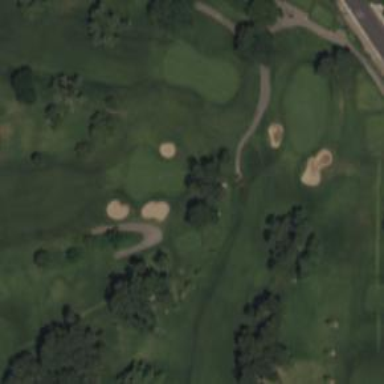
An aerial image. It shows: Golf tee.